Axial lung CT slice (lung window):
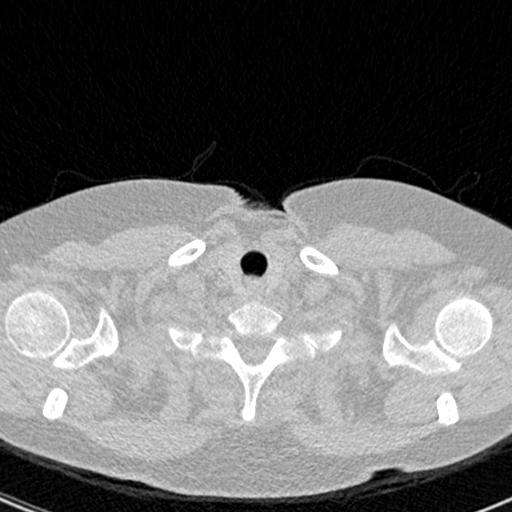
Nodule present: no